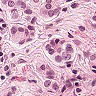
Metastatic tissue present: yes